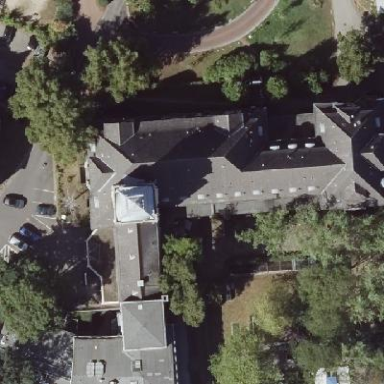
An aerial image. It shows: Hospital building.